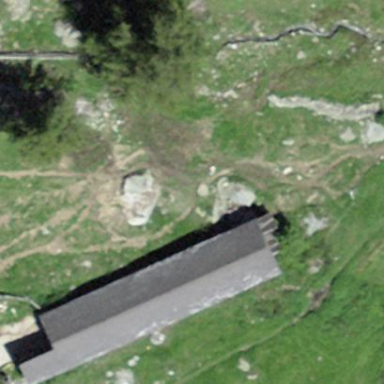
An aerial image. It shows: Stable building.